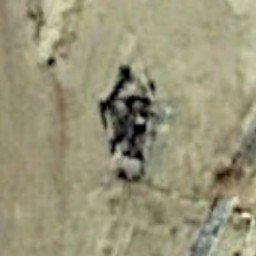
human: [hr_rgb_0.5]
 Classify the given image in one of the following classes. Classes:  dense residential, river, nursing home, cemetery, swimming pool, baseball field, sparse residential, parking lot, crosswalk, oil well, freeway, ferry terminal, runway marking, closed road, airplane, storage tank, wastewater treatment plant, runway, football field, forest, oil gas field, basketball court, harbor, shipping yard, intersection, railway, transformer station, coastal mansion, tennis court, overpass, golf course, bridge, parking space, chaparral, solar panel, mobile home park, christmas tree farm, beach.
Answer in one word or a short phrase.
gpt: oil well